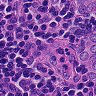
Metastatic tissue present: yes